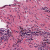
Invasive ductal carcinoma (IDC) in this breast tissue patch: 0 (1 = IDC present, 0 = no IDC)